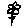
Label: flower